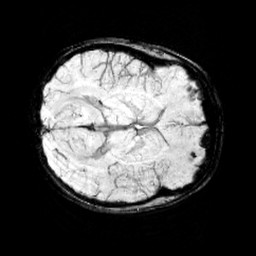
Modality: minIP
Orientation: axial
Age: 11
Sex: female
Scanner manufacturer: siemens
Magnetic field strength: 3 T
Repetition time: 0.027 s
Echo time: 0.02 s